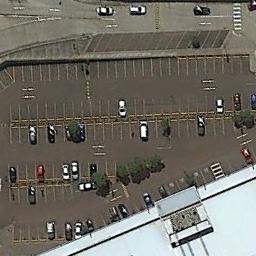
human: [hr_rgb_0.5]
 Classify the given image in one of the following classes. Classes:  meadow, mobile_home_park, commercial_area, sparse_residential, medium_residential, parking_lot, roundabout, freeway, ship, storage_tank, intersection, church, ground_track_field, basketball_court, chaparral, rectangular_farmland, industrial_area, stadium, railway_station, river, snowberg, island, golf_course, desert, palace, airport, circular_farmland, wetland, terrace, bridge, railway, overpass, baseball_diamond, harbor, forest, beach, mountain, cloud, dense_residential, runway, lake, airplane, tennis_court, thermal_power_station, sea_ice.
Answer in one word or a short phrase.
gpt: parking_lot